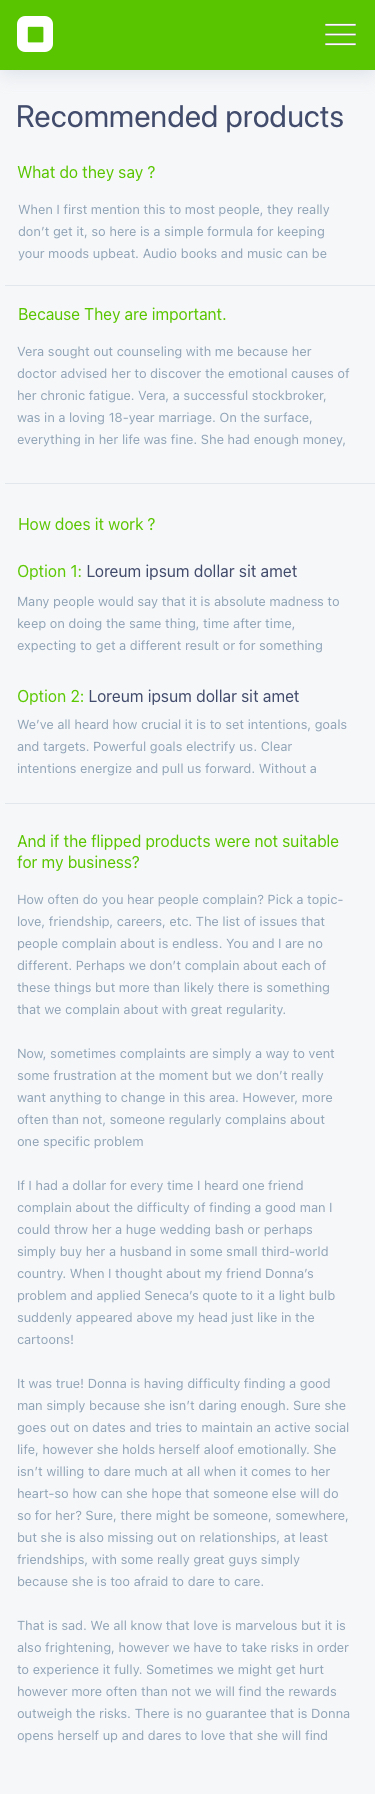
Text in this UI design:
And if the flipped products were not suitable for my business?
How often do you hear people complain? Pick a topic-love, friendship, careers, etc. The list of issues that people complain about is endless. You and I are no different. Perhaps we don’t complain about each of these things but more than likely there is something that we complain about with great regularity.

Now, sometimes complaints are simply a way to vent some frustration at the moment but we don’t really want anything to change in this area. However, more often than not, someone regularly complains about one specific problem

If I had a dollar for every time I heard one friend complain about the difficulty of finding a good man I could throw her a huge wedding bash or perhaps simply buy her a husband in some small third-world country. When I thought about my friend Donna’s problem and applied Seneca’s quote to it a light bulb suddenly appeared above my head just like in the cartoons!

It was true! Donna is having difficulty finding a good man simply because she isn’t daring enough. Sure she goes out on dates and tries to maintain an active social life, however she holds herself aloof emotionally. She isn’t willing to dare much at all when it comes to her heart-so how can she hope that someone else will do so for her? Sure, there might be someone, somewhere, but she is also missing out on relationships, at least friendships, with some really great guys simply because she is too afraid to dare to care.

That is sad. We all know that love is marvelous but it is also frightening, however we have to take risks in order to experience it fully. Sometimes we might get hurt however more often than not we will find the rewards outweigh the risks. There is no guarantee that is Donna opens herself up and dares to love that she will find the love of her life-however there is certainly a guarantee that a life filled with love is more rewarding than one that is not.

I have another friend who is also afraid to dare. Jeff hates his job. No, that’s not exactly right. He loves the work itself but he really hates the company that he works for. He finds the management very difficult to work for (and if even a small percentage of the stories he tells are true then he’s right, it is a horrible place to work).

However, every time I suggest he look for a job somewhere else he comes up with some excuse about how difficult it would be. True the job market isn’t great, but he’s a skilled worker in a high-demand field so I’m sure he could find something. He’s doomed his job search before he even started it because he’s not daring enough.

It wouldn’t be fair to share my friends’ examples without pointing to my own shortcomings. Probably the greatest difficulty in my own life is within my marriage and that is simply because I don’t dare enough emotionally there. I have become too complaisant and take my husband and marriage for granted. I need to dare more emotionally.

So think about the difficulties in your own life and apply Seneca’s rule then decide if you can be more daring! All the best!
Option 1: Loreum ipsum dollar sit amet
Option 2: Loreum ipsum dollar sit amet
How does it work ?
Many people would say that it is absolute madness to keep on doing the same thing, time after time, expecting to get a different result or for something different to happen. Alternatively, many people, especially those in the personal development, NLP and wellness fields of varying natures, would describe it as intelligent to have a goal and be wonderfully flexible about how you go about achieving it.  It is this intelligent idea of enhancing wellness that I want to highlight today with NLP.   If what you’re doing isn’t working or increasing your wellness, do something else;

I was working with a corporate client recently and had been working with one of their senior managers using NLP and various other techniques. He had wanted his team to carry out a piece of project work in a certain way. He said to me that he had told them again and again (12 times in total), but they still weren’t doing what he wanted. I pointed out that if he wanted them to change what they were doing, he might have to change what he was doing; I suggested that he be more flexible. Together, We explored some alternative approaches and things started to change.

If you are fed up with getting the same results to certain things over and over, with whatever it is that you are looking to change, use this notion to begin to disrupt your existing pattern. If you are just following the idea through in some way, by definition you are perceiving it differently and doing yourself lots of favours. You’ll be increasing your wellness.

So, firstly, identify an area where you’ve been doing the same thing over and over hoping to get a different result. Or an area that you want to increase your wellness. It may relate to a behaviour, habit, circumstance or situation; just choose something that you want to change the outcome of. Then secondly, clarify your goal, that is, clarify what you want to achieve. Do this by asking yourself what you want and how you will know when you have got it.  Thirdly, construct or create a list of the different approaches and behaviours you have tried already in order to achieve this goal or increased wellness. Or note down what it is that you are doing currently.  Finally and most simply, put together a nice list of some alternative behaviours you will use to achieve the goal and increase wellness. Enlist some help ifyou feel it would help. When you have compiled a good list (put stuff down on that list that may well not seem right for you, it is good to explore avenues that in the past made you feel uncomfortable from time to time). Then, of course, look at starting to do the things that are on your list; do them.

What I am wanting to get across here is the idea of being more bendy.

Your mind and your body really are a single system, so it follows that physical flexibility can often lead to greater mental flexibility. There are certain activities which can greatly increase physical flexibility, including things like Yoga, Martial arts, Dancing, Swimming and lots of other general forms of exercise.

Practicing any of these will increase your overall behavioural and mental flexibility and level of wellness. In addition, find opportunities to break habitual patterns. For instance, most mornings when I shave, I do it in a different way. This requires me to stay aware and vary my patterns. The more flexibility you have, the more flexibility you can bring to situations involving others. Often, when people are seeing me for reducing their weight, I might suggest that they look at the doing things like swapping their knife and fork hands around for a week.

So, go ahead and identify a habitual pattern and change it to enhance your wellness. Especially if it is something you are not entirely happy about. Here is a list of some things that you can do to interrupt your existing patterns and increase your wellness, you can be as creative as you want with these things.  -Eat a food that you never usually eat

-Go for a walk at an early hour in the morning

-Watch a TV show you would never usually watch

-Take a different journey home from work

-Take a cold shower

-Answer your phone with the opposite hand to usual

-Laugh and smile for no reason

The sooner you start doing this, the more fun you’ll have with it. Then often, the higher your increase in wellness. So many people I encounter, know all this stuff or read it and still don’t do these things and wonder why they are not getting what they want. Do soemthing different today and you’ll be amazed how your wellness rockets.
We’ve all heard how crucial it is to set intentions, goals and targets. Powerful goals electrify us. Clear intentions energize and pull us forward. Without a clearcut intention, we’re reactive and don’t get around to doing the important things when we want them done. Instead, we spend our time fighting random fires. Without clear intentions, anything might happen. And usually does.
Literally, intentions are like the steering wheel on your car. Their whole purpose is to give you control over where you’re going. But when setting intentions or goals, keep in mind that if you can’t measure it, you can’t manage it.

Now, it’s good to have intentions at more than one level. When we get up into the more conceptual intentions, such as “I will contribute to the wellbeing of those around me,” these become like a mission statement.

But then, be sure you move on to decide specifically how you will go about implementing your mission in your daily life. Specifics are essential. How — specifically — will you put your mission into action today? What will you actually DO about your highest intentions? It’s important to set intentions for yourself because this is where the rubber meets the road. Just say “I’m going to do this and this.” It should be nothing big and overpowering. Just some stuff you’re meaning to do or achieve short-term. Be sure to write them down on paper. When you list them out, you can clearly look over your results afterward and check yourself. At the end of today or this time next week, did you do what you said you’d do? Expressed like that, it’s clear that we’re building a kind of internal integrity check within ourselves.

When you’re first starting to build this new intention-setting skill (habit), it’s important not to pile on too much. Sure, it’s easy to get all excited about turning over a new leaf, but it’s essential that you start where you are NOW, not where you think you SHOULD be. There are things that, from experience, you already know you can do. Set your intentions to do those things (plus perhaps a little bit more) and achieve them. Then, when you’re comfortable doing what you say you’ll do, then you can begin to stretch your intention muscles a little more. But as in any new regimin, begin easy. Begin with what you can actually do. And only after you get comfortable with the intention-setting process should you start going for real growth. Patience – taking small, measured steps – is more than a virtue here. It’s the key to keeping yourself moving forward. (Notice I said patience, not procrastination.) Attempt too much too soon, and the end result will be another round of demotivation and discouragement.

Instead, go about this logically and gradually: keep your eye on the level you want to reach next year, and let today’s effort take you 1/365th of the way there. Do this, and you’ll see real, measurable progress as well as achievements you’ll truly be proud of.

It’s all pretty simple stuff, really. Just training yourself to keep your word to yourself.
Because They are important.
Vera sought out counseling with me because her doctor advised her to discover the emotional causes of her chronic fatigue. Vera, a successful stockbroker, was in a loving 18-year marriage. On the surface, everything in her life was fine. She had enough money, friends, and a good relationship. Yet Vera awoke each morning battling fatigue and depression. David sought my help because of chronic feelings of inner emptiness. David is very successful in his manufacturing business, has a good marriage and two adult children. Like Vera, everything seemed fine. Yet the feelings of inner emptiness drove David to overeat, overspend, and indulge in porno on the Internet.
While both Vera and David were successful in their careers, neither loved their work. They worked to make money, but their work had little meaning for them. Yet when they looked inside, neither could discover what did have meaning for them. Both reported that they had never experienced a sense of meaning in their adult lives, and that the emptiness and depression had been.
What do they say ?
When I first mention this to most people, they really don’t get it, so here is a simple formula for keeping your moods upbeat. Audio books and music can be used as tools for motivation. The audio book is such a great motivational and learning tool, while you are commuting, or just out for a drive by yourself. I mention “by yourself” because, ideally, you should spend quality time with people in your car.

You can learn so much about life and a self-improvement audio book can keep you motivated all day long.

When I first started listening to audio books it was during commuter traffic through Providence and Boston. I would show up to meetings relaxed, with fresh ideas, and motivated. When people asked me the secret, I told them about the magic of audio books.

Most of them never asked me again, thought I was some strange eternal optimist, and never bothered to try an audio book.

Unfortunately, many people are slaves to stress, and don’t want to change anything. They go about their lives with a perfect recipe for a heart attack and high blood pressure.

Here is the ultimate recipe for a very sad and short life. You must combine “running late” to work, high volume traffic, the daily latte, a high stress job, and show up barely on time or late.

Some people are, what I call, “mad at the world.” They drive from one intersection to the next, making gestures at everyone. Some of these people can be helped, while others go through a daily cycle of frustration and even invite violence.

Now, let’s get back to you. As long as you stay aware, you have control over your motivation, moods, and level of optimism. So, take charge by plugging yourself into positive energy with books, audio books, music, and positive people.
Recommended products